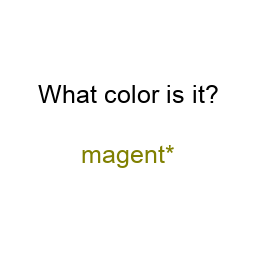
Color: olive
Color name shown: magenta
Background color: white
Question text color: black